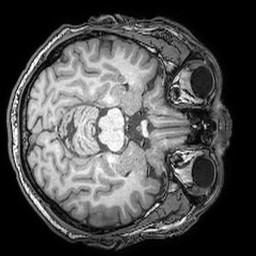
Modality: T1w
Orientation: axial
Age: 37
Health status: ill
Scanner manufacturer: philips
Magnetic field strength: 3 T
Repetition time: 0.007 s
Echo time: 0.0035 s